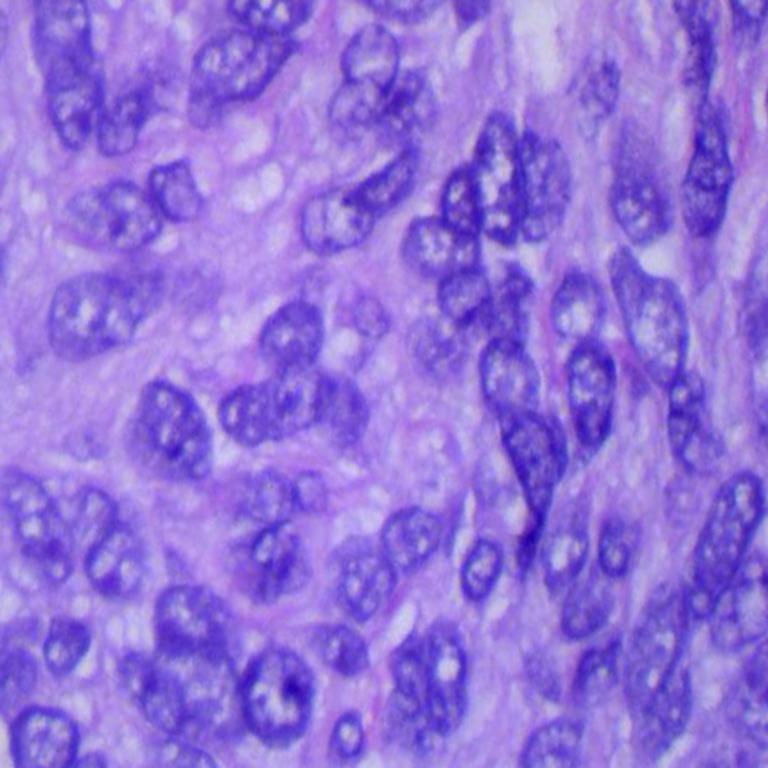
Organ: lung
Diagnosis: squamous carcinomas